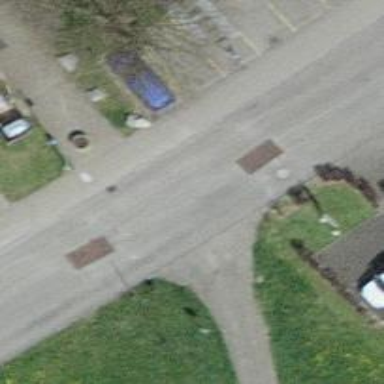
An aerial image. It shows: Residential road with asphalt surface and sidewalk on the left side.